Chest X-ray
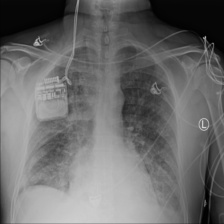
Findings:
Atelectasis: negative
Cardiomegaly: negative
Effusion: positive
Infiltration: positive
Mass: negative
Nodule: negative
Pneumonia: negative
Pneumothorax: negative
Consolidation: negative
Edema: positive
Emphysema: negative
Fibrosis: negative
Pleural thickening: negative
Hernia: negative